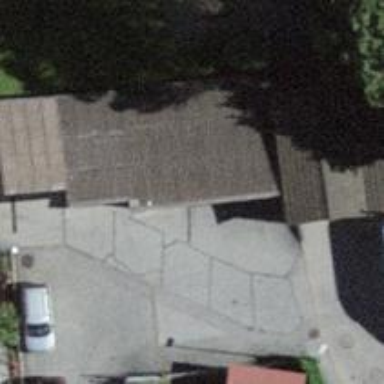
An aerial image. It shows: Group of garages.